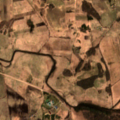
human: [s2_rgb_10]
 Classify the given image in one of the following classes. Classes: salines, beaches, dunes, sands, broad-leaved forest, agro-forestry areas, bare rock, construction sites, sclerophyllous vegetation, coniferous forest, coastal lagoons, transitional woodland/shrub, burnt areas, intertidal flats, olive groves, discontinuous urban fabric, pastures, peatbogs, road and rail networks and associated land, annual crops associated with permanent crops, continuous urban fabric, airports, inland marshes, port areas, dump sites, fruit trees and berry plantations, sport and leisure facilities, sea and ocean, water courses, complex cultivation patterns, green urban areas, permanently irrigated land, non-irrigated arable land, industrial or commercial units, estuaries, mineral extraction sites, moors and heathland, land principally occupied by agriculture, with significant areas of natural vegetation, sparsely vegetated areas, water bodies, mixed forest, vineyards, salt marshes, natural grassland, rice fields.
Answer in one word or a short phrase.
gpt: non-irrigated arable land, pastures, complex cultivation patterns